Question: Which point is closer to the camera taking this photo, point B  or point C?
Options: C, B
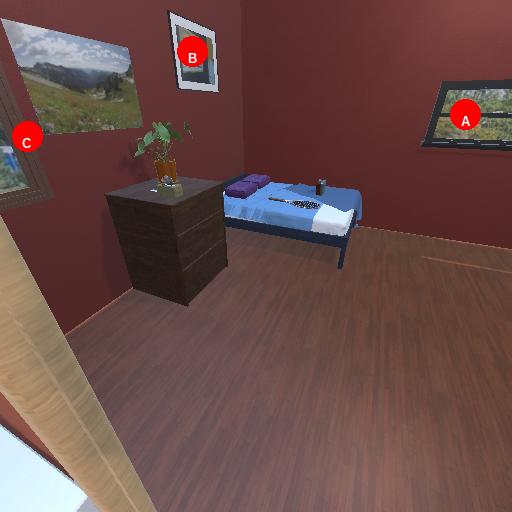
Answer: C